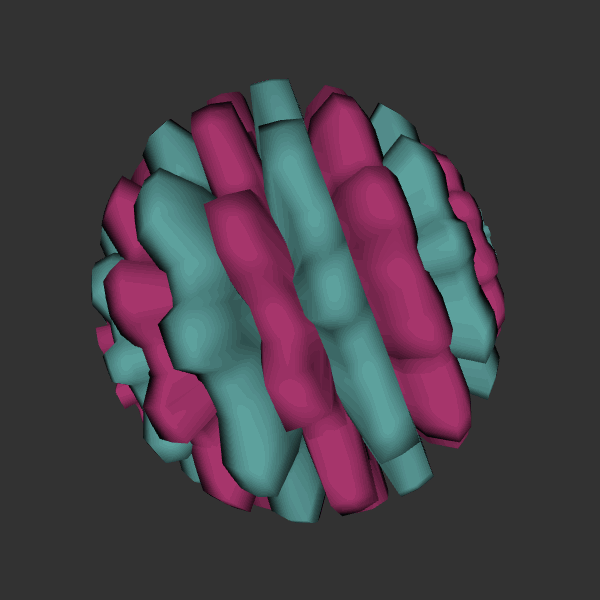
Background: dark